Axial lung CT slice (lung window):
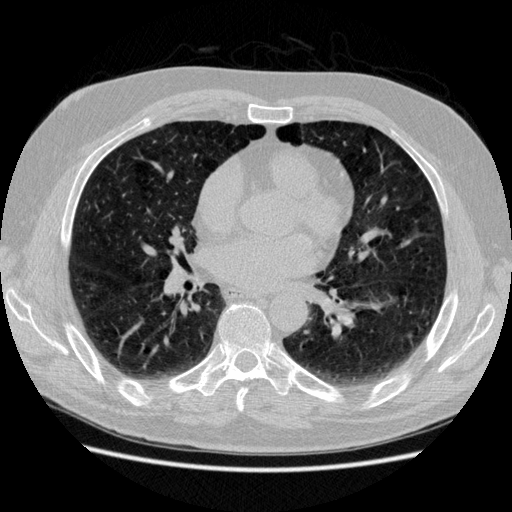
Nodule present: no